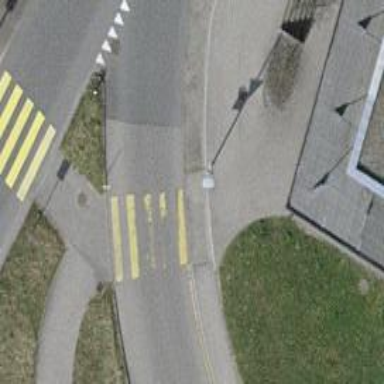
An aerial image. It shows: Marked zebra crossing with clear markings.